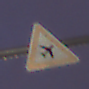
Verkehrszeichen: FlugbetriebLinks
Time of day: SunriseSunset
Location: Outdoor (Urban)
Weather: PartlyCloudy
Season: NotSpecified
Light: Artificial